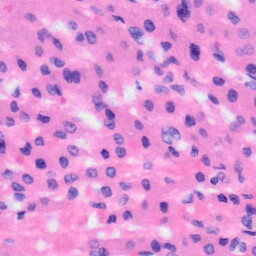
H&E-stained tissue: Liver